Question: I am sitting on a Flask based webapplication. In theory I want to load a JSON file from disk and give it to javascript on the website.
'''
def getData():
check_for_update()
with open(LOCAL_file,"rb") as myfile:
data = json.load(myfile)
udate = data["today"]
return (udate, data)
'''
then I send it to the page with
'''
return render_template('./index2.html', udate = thisdata[0], data = json.dumps(thisdata[1]))
'''
Now on the page I simply try
'''
<script>
var myjson = JSON.parse({{data}})
</script>
'''
which then results in something like this

This can't not be parsed.When I copy and paste it it works fine, and python does not complain either.
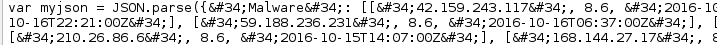
Answer: 'data' is , because Jinja2 by default escapes everything to be safe to embed in an HTML page.
It's much better to not encode to JSON in the view, do this in the template instead, and use the Flask 'tojson' and 'safe' filters.
So in the view pass in 'thisdata[1]' unencoded:
'''
return render_template(
'./index2.html', udate=thisdata[0], data=thisdata[1])
'''
and in the view:
'''
<script>
var myjson = {{ data|tojson|safe }};
</script>
'''
'tojson' produces JSON data that is also HTML-safe (albeit with '"' quotes, so it is not suitable for embedding in a HTML tag attribute), and the 'safe' filter can be used to switch off the HTML-encoding. There is no need to use 'JSON.parse()' here, the resulting JSON produced by 'tojson' is a strict JavaScript subset.
See the <URL> in the API documentation:
> The 'htmlsafe_dumps()' function of this 'json' module is also available as filter called '|tojson' in Jinja2. Note that inside 'script' tags no escaping must take place, so make sure to disable escaping with '|safe' if you intend to use it inside 'script' tags[.]
and the <URL> of the Flask Templates documentation:
> 'tojson()'
This function converts the given object into JSON representation. This is for example very helpful if you try to generate JavaScript on the fly.